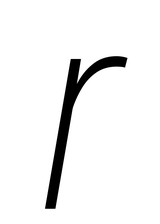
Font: Roboto-Italic_Condensed_ExtraLight_Italic